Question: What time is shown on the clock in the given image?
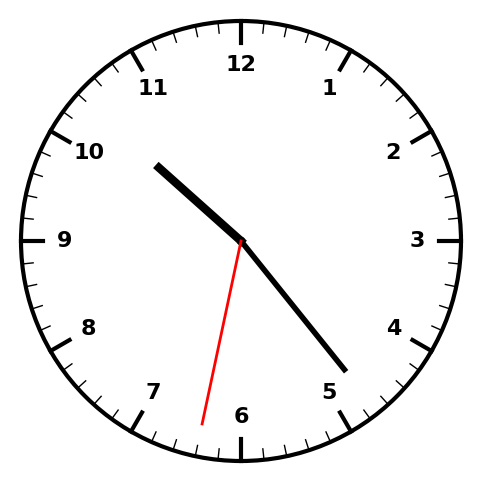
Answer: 10:23:32